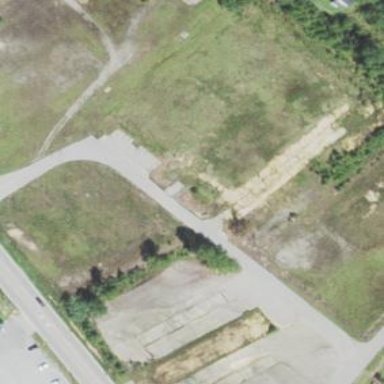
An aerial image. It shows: Brownfield site.